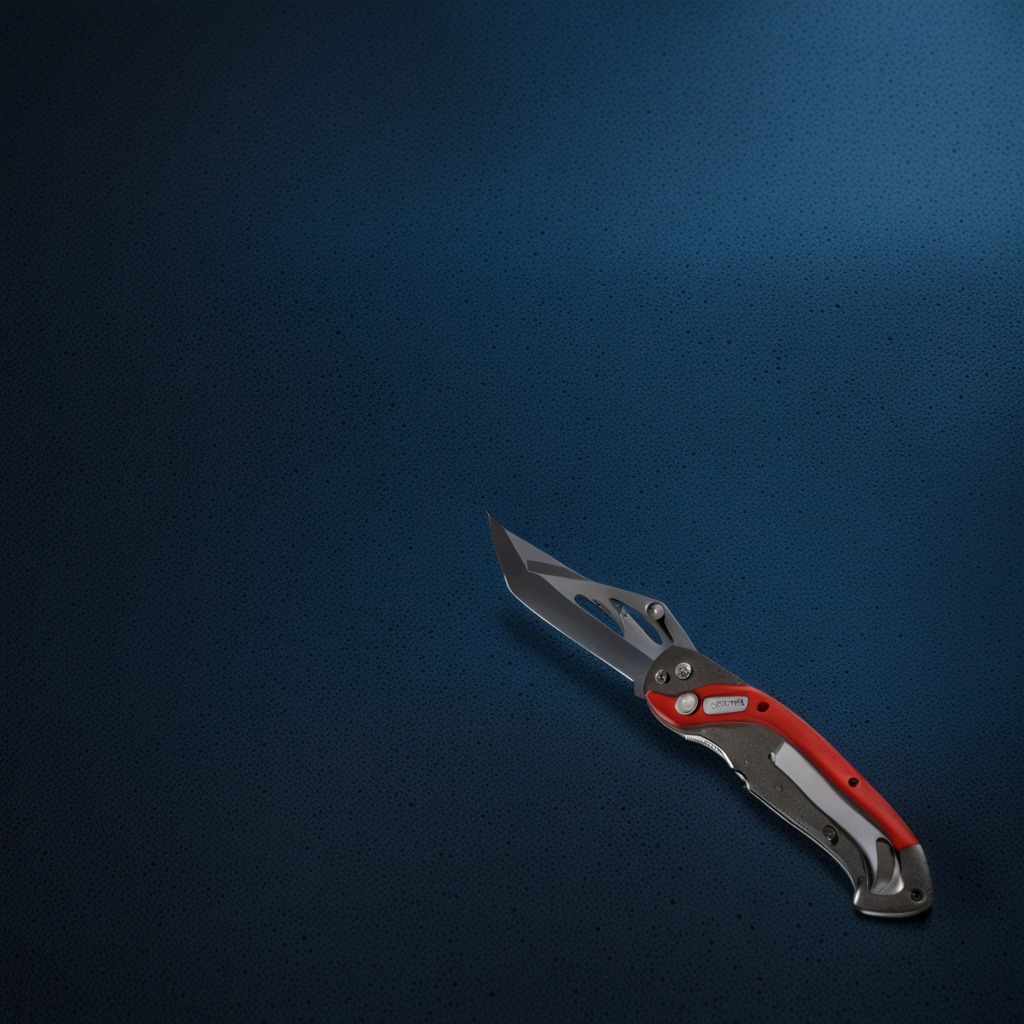
A utility knife is lying on the tabletop.